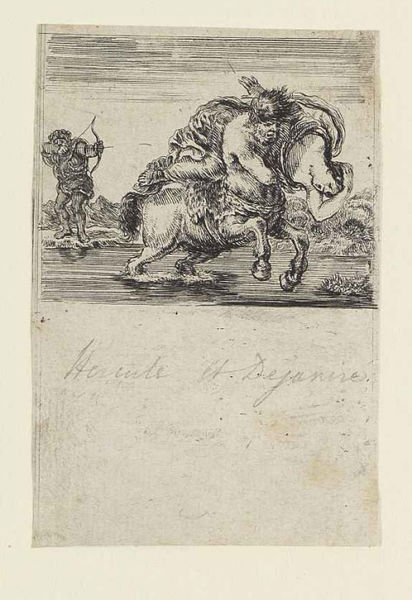
Titel: Jeu de la Mythologie - Hercule et Dejanire
Künstler: Stefano della Bella
Standort: Karlsruhe
Institution: Staatliche Kunsthalle Karlsruhe
Schlagwörter: hand, himmel, kampf, mann, meer, wasser, weiß, wolken, fluss, landschaft, see, teich, ufer, frankreich, frau, frisur, grau, haar, kleid, männer, schwarz, skizze, zeichnung, gras, hunde, tier, wolke, hochformat, rock, bart, hose, barock, bärtig, halten, mensch, signatur, bach, wind, büsche, gewässer, auge, haare, blatt, pflanzen, pferd, reiter, engel, beine, hufe, mähne, reiterin, ritt, schnell, schweif, schrift, wellen, papier, bogen, berge, grafik, signiert, französisch, flus, strom, angst, krieg, not, unglück, wasse, weib, flucht, tusche, schwein, unterschrift, buch, druck, druckgraphik, jungfrau, schwarzweiss, schraffur, radierung, stich, kupfer, seite, illustration, raub, text, fliehen, reihe, flüchten, bleistift, sumpf, entwurf, mythologie, jagd, serie, jäger, moor, ross, schmerz, schreien, teufel, zeus, centauer, griechisch, kentaur, minotaurus, mischwesen, mythos, pan, pferdekörper, sage, verfolgung, zentauer, zentaur, sturz, zentaurus, entführung, wildschwein, jupiter, amor, kupferstich, schütze, ochse, stier, herkules, schrei, centaur, pfeil, handschrift, eber, jagen, schießen, retten, rettung, galopp, europa, bogenschütze, schuss, grichisch, galoppieren, sagen, wehend, seriendruck, verbreitung, menschenkopf, mytologie, überqueren, pfeil und bogen, hercules, monate, angreifer, flluss, bpgen, büche, sabinerin, pferdemensch, rauben, pfei, entführen, flcuht, e, 1700, fpeil, pferg, ver, pfeilbogen, zentaurer, geraubt, endführung, pferdemann, entfphrt, pferdmann, kunst zeichnung